Question: I have the following line of code:
'''
var show = new Show(artist.val(), day.val(), starttime.val(), endtime.val());
'''
My problem is that my show object contains the objects after this line, not the value I'm trying to get with val():
>
How do I make sure to get the value instead of the object? I already tried this:
'''
var artistvalue = artist.val();
var show = new Show(artistvalue, day.val(), starttime.val(), endtime.val());
'''
Still, the shows artist field says input#artist.text.... etc.
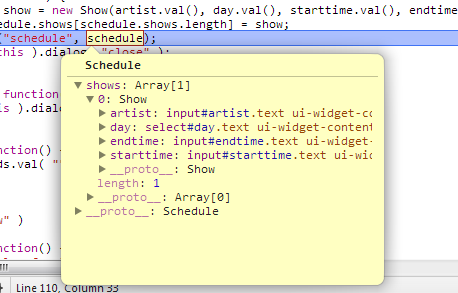
Answer: Finally figured out what was wrong, it was not in the code that I provided here, but in the declaration of Show():
'''
function Show(){
this.artist = artist;
this.day = day;
this.starttime = starttime;
this.endtime = endtime;
}
'''
Show was missing it's parameters, so it just used artist, etc from the other function. Changing it to the following helped:
'''
function Show(artist, day, starttime, endtime){
this.artist = artist;
this.day = day;
this.starttime = starttime;
this.endtime = endtime;
}
'''